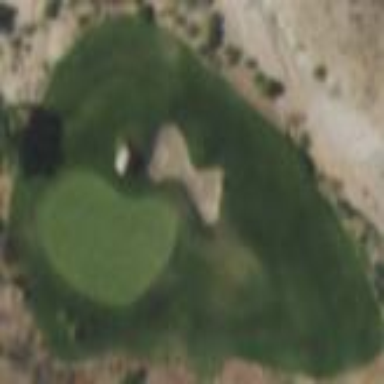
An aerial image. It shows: Rough grassy area used for golf.